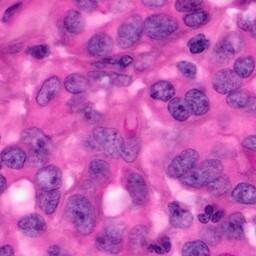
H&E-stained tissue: Pancreatic